Question: I want to create h2 with this style

CSS:
'''
h2 {
color: #158FFA;
border-bottom: 1px solid #CCC;
}
'''
Code:
'''
<h2>WHAT WE DO</h2>
'''
But this only create a bottom line with a solid color. I want it with dark border beneath text.
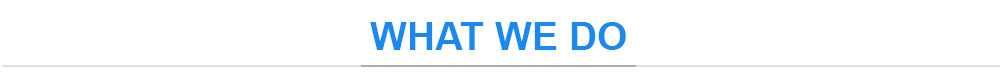
Answer: You can wrap your text with a span, and give that a darker border than the header. Then use positioning to bump the text down a pixel to line the borders up:
'''
<h2><span>WHAT WE DO</span></h2>
'''
'''
h2 {
color: #158FFA;
border-bottom:1px solid #CCC;
text-align:center;
}
span{
position:relative;
top:1px;
display:inline-block;
border-bottom:1px solid #AAA;
}
'''
<URL>
if you wanted to use a pseudo element:
'''
h2:before{
position:relative;
top:1px;
display:inline-block;
border-bottom:1px solid #AAA;
content:'What We Do';
}
'''
The only issue here being that you need to add your text in the 'content' CSS property.
<URL>